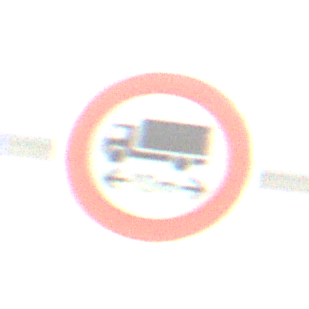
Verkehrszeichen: TatsaechlicheLaenge
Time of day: MorningAfternoon
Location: Outdoor (Suburban)
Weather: PartlyCloudy
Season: NotSpecified
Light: Natural